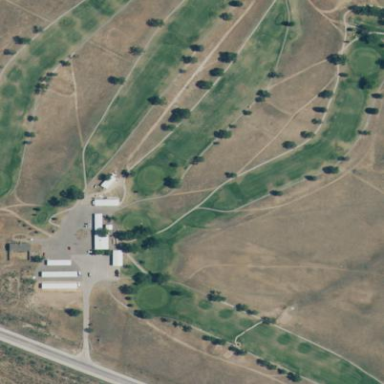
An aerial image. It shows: Golf course.